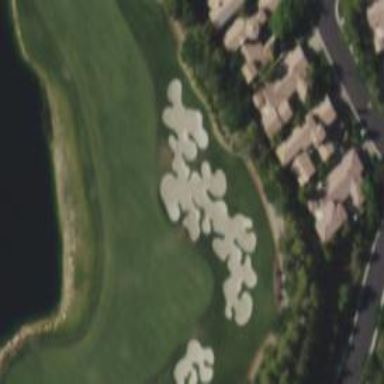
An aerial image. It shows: Grassy area designated as golf fairway.